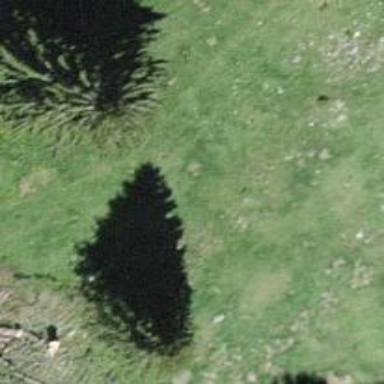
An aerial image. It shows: Needle-leaved tree in its natural environment.